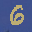
Label: 6